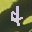
Label: 4